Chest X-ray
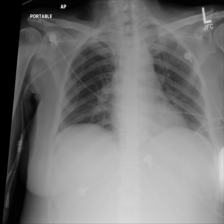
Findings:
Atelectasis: negative
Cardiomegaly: negative
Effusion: negative
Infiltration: negative
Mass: negative
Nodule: negative
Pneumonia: negative
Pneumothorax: negative
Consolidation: positive
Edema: negative
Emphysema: negative
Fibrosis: negative
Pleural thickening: negative
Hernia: negative